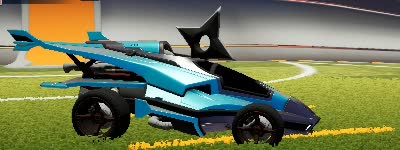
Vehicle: aftershock